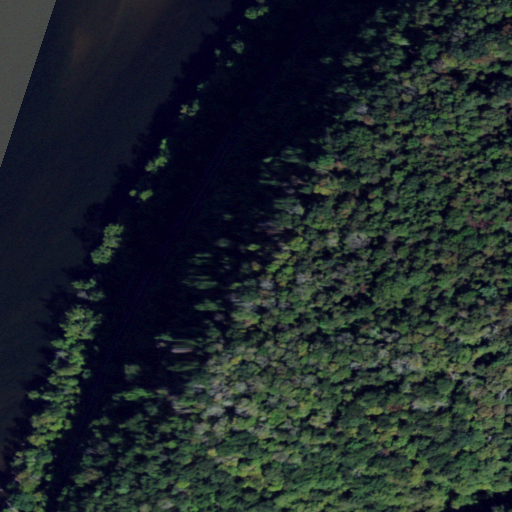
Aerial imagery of cliff(s) in New Jersey named Devils Tea Table containing deciduous forest, open water, open development, mixed forest, herbaceous wetlands, woody wetlands, grassland, and low intensity development